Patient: sex F, age 54
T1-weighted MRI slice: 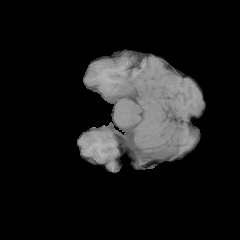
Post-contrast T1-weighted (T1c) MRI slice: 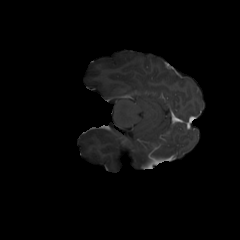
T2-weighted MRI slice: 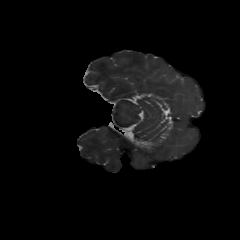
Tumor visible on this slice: no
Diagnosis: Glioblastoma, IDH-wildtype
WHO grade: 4